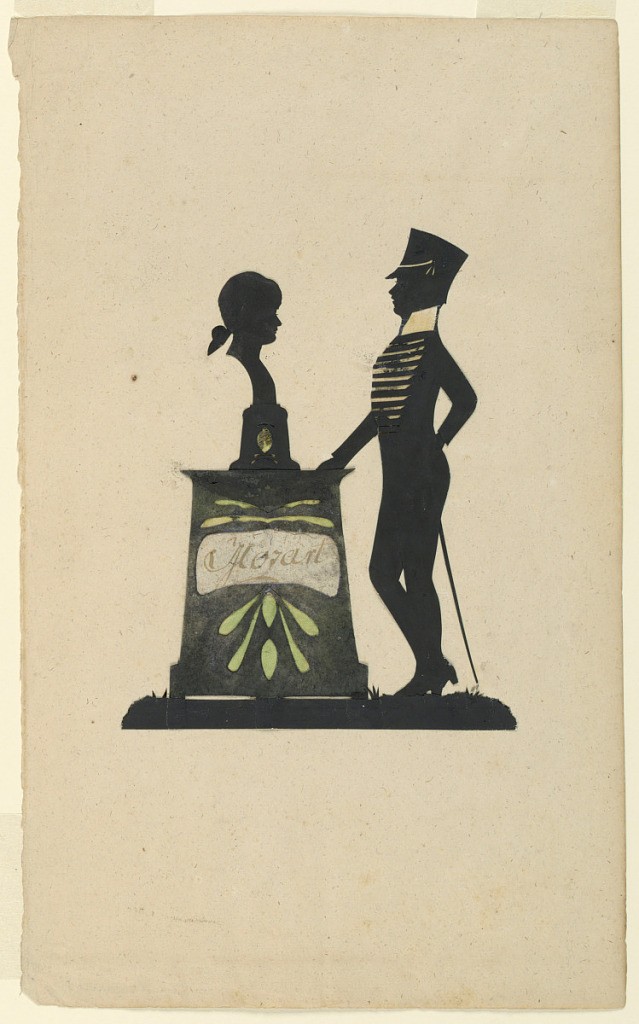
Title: D coupage Silhouette: Hom
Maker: Wolfgang Amadeus Mozart, Austrian, 1756–1791
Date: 1790–1800
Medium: Cut black paper, cloth, pen and brown ink, metallic threads, laid down on white laid paper
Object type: Decoupage
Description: Vertical format; a youthful cadet stands in left profile beside a bust of the child Wolfgang Amadeus Mozart (1756-1791). Composition rendered in black paper silhouette, with certain zones filled in with cream-colored or green silk. (RPW '58)